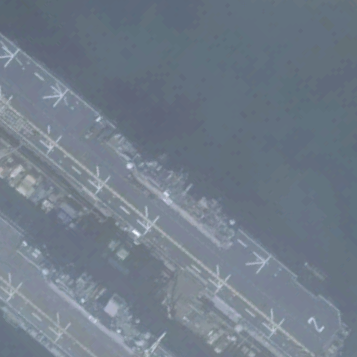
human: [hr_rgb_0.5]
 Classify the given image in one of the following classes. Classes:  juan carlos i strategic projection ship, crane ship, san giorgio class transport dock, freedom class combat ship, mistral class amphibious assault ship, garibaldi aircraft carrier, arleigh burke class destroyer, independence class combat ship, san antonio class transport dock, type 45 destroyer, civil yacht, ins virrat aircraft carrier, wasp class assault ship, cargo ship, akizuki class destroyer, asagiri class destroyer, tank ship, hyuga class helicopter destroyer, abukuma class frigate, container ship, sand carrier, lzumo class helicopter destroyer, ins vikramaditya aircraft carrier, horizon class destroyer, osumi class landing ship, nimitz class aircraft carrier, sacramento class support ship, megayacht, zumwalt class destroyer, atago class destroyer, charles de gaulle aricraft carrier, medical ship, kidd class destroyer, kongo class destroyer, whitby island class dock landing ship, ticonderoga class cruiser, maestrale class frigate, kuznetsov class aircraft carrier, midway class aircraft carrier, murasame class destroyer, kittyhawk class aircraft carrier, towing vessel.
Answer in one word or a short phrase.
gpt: Wasp class assault ship